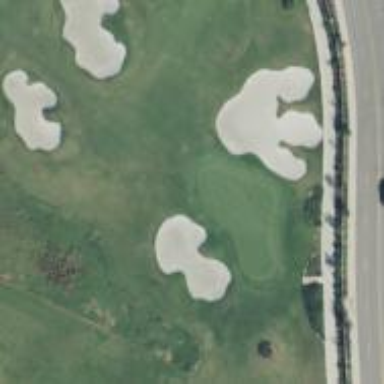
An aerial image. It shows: View of golf hole.